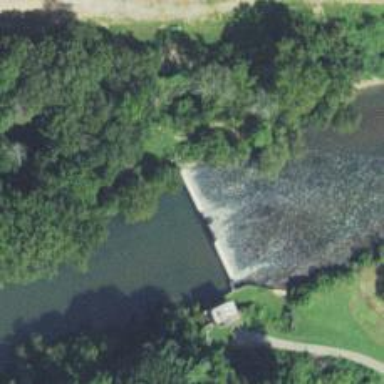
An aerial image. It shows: Weir in waterway.